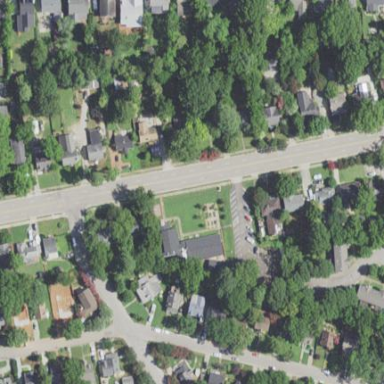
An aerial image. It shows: Residential area within neighborhood.